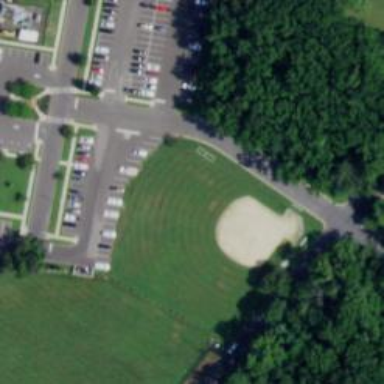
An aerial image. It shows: Softball pitch for leisure sports.